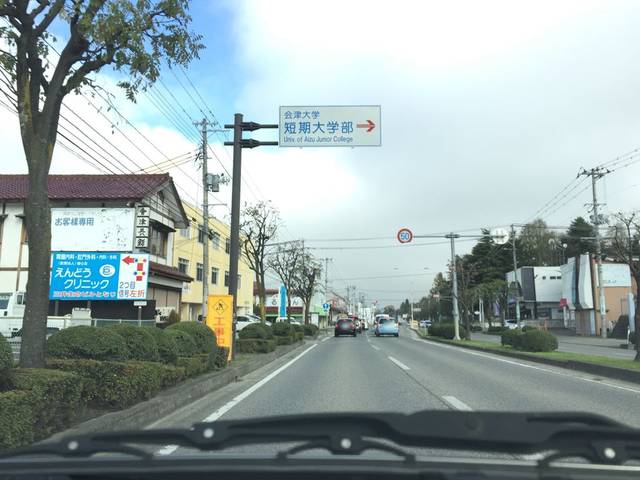
Region: Japan
Coordinates: 37.507, 139.941